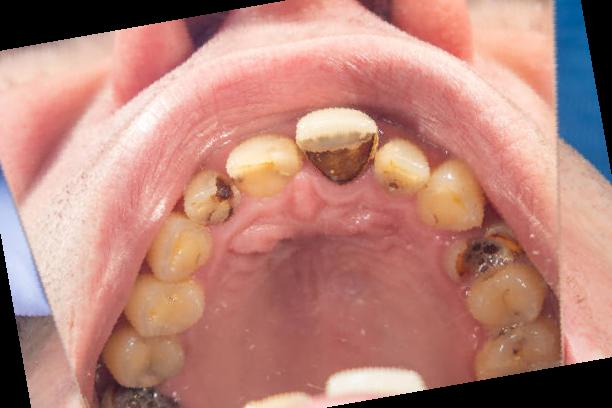
Condition: Gingivitis